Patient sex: M
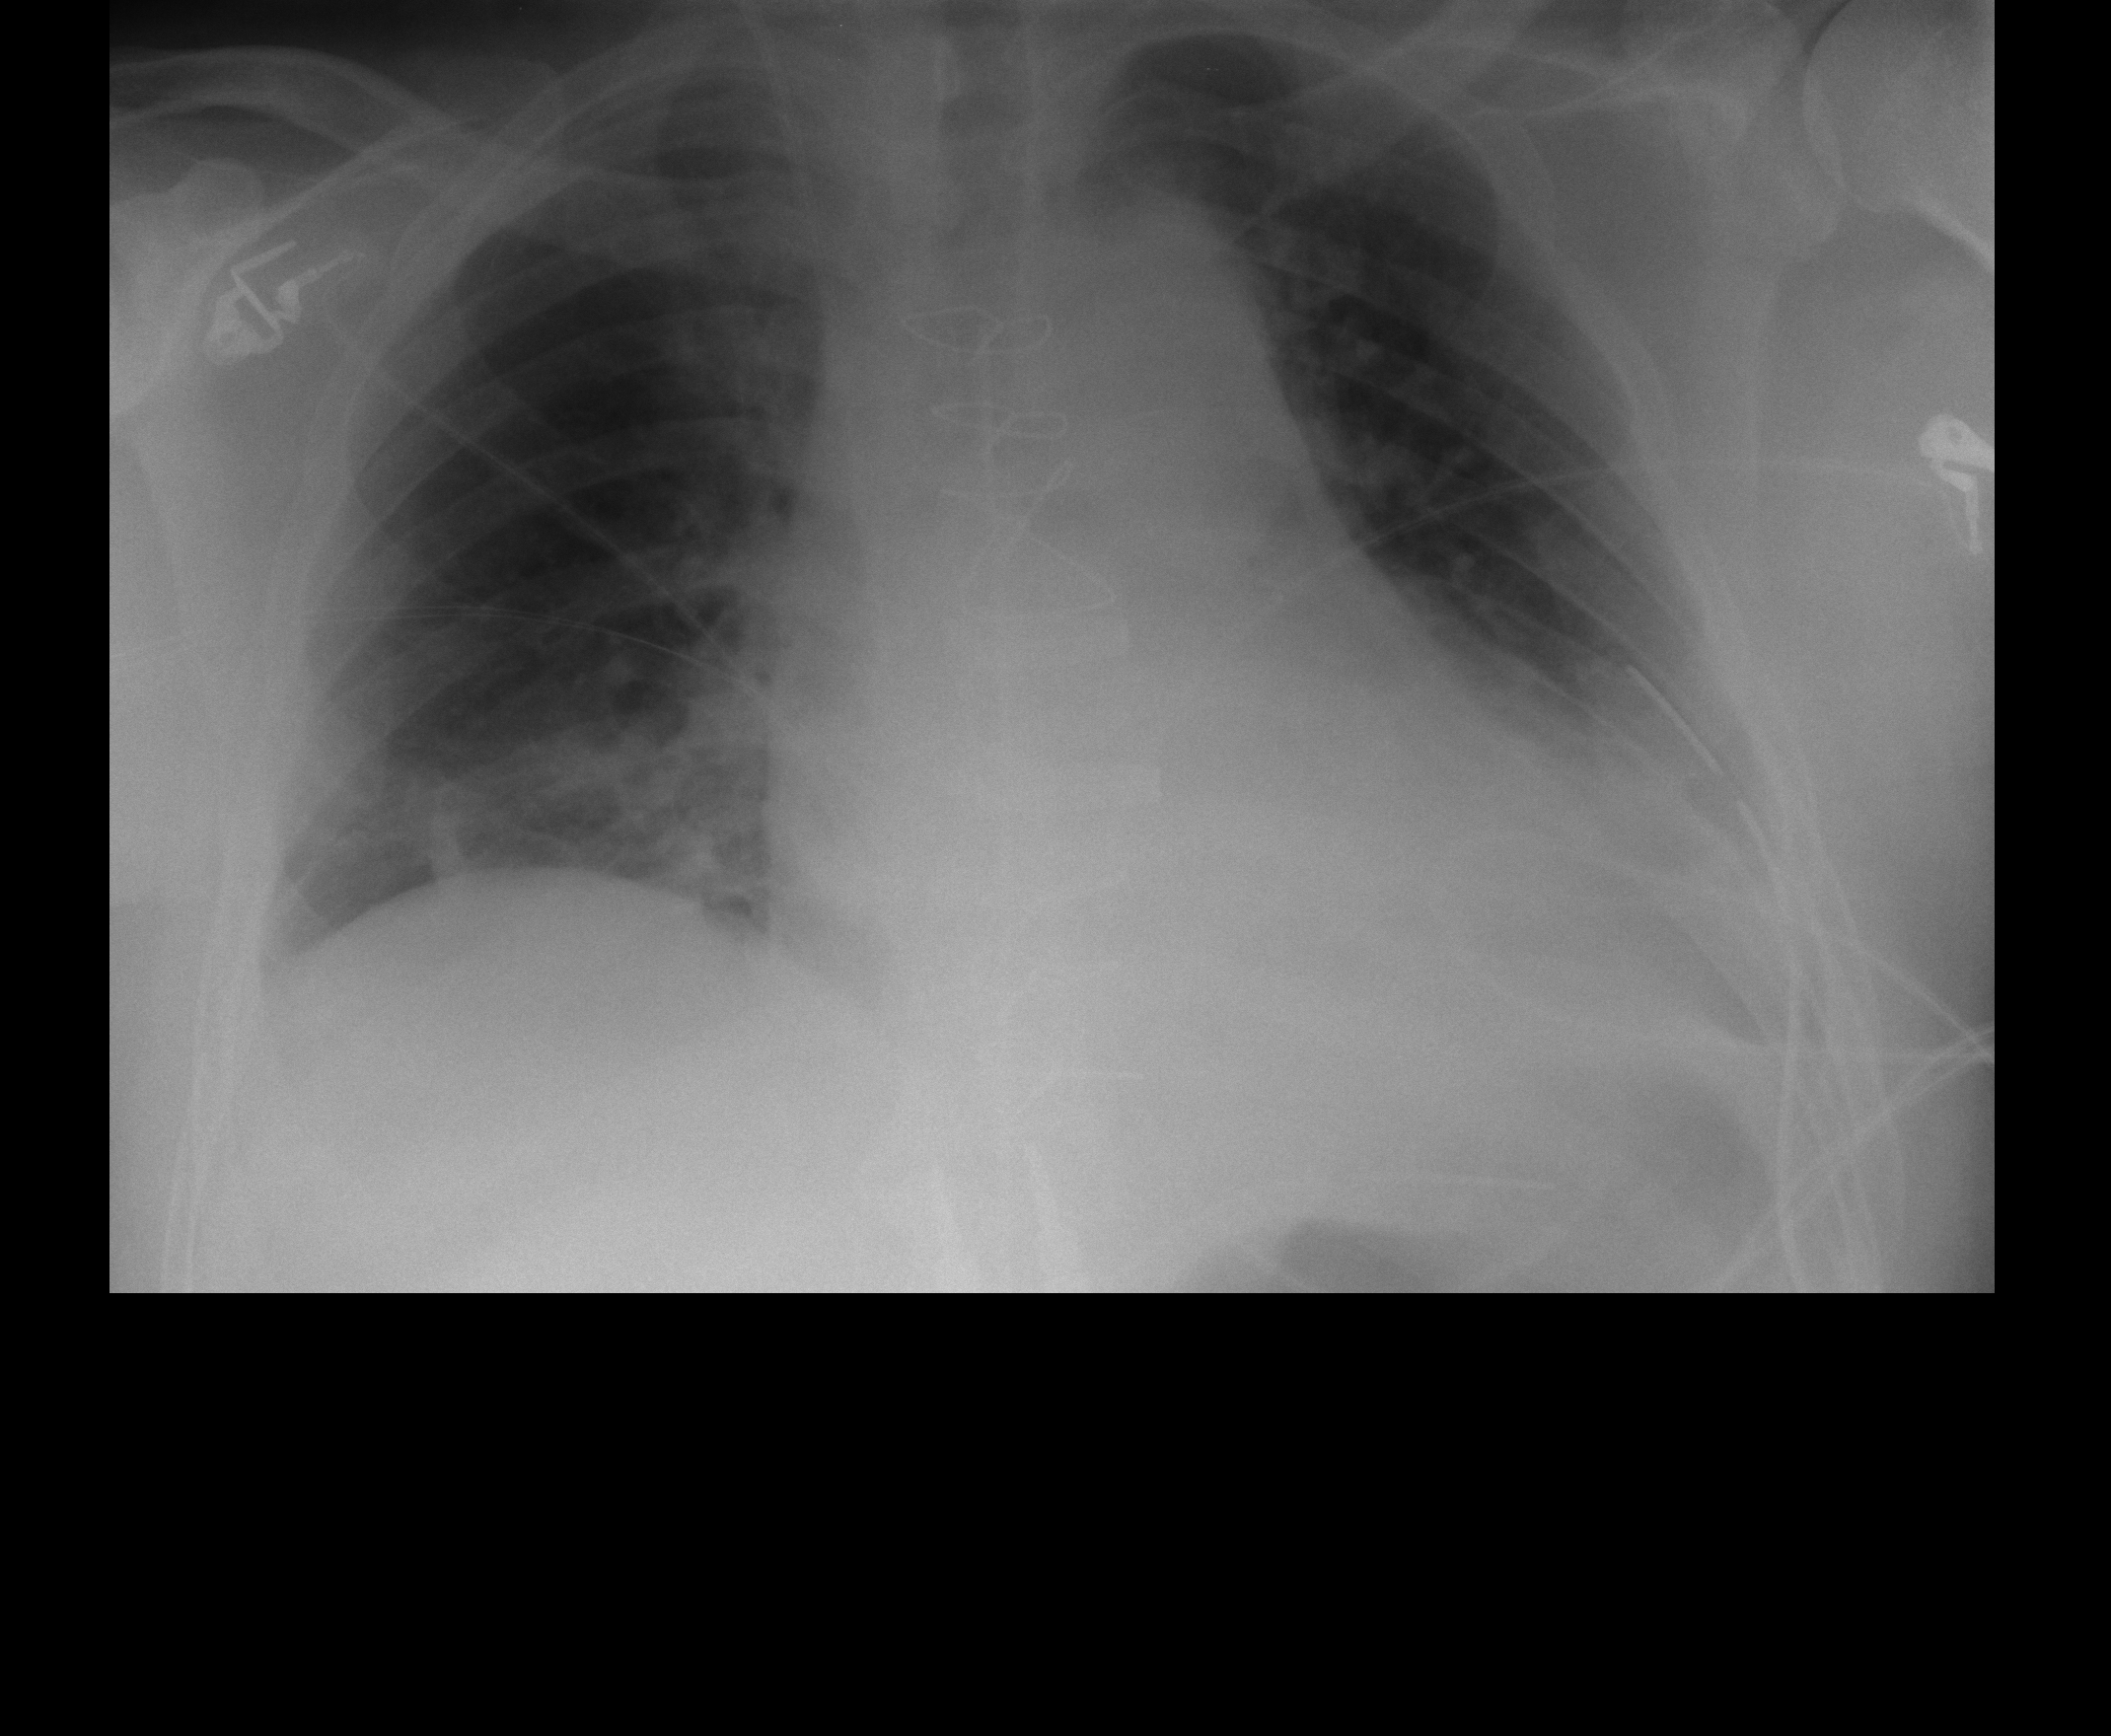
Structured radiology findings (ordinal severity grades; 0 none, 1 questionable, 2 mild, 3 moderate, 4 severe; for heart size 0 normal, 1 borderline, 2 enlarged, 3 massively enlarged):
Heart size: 1
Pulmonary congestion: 2
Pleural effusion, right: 0
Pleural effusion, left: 2
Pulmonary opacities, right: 0
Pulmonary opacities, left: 0
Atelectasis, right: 2
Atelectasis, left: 2